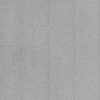
Label: dusty